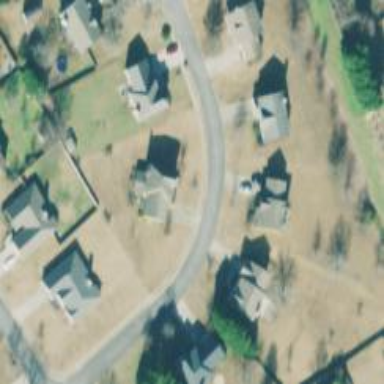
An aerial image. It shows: Residential road.